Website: ulta-beauty
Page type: address-validator
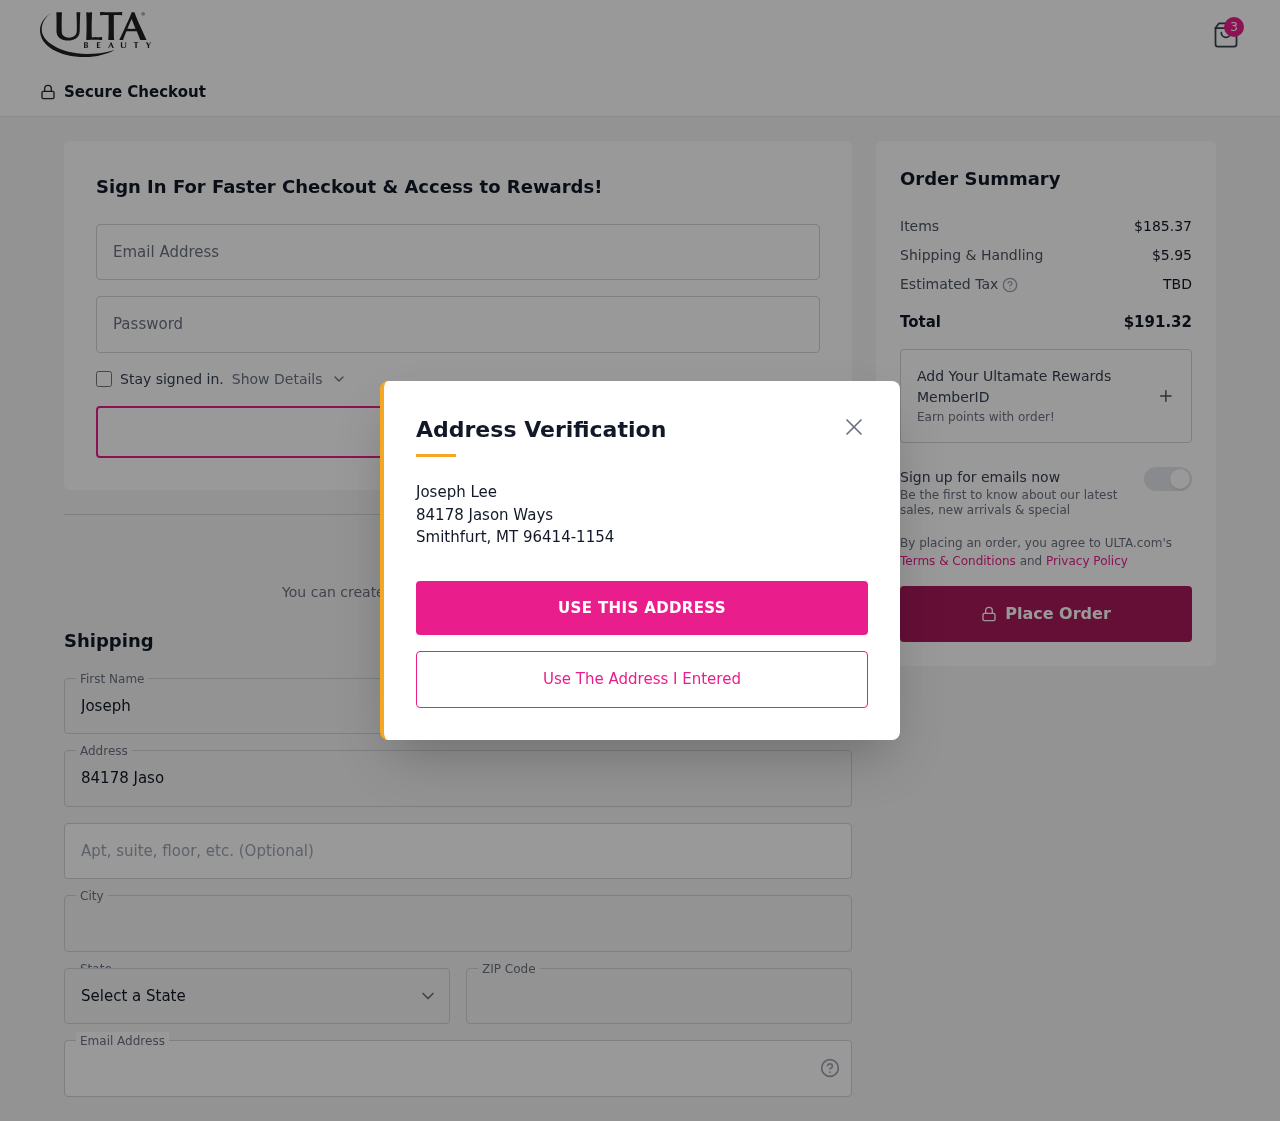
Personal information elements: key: PII_CITY
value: Smithfurt
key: PII_EMAIL
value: jlee@yahoo.com
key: PII_FIRSTNAME
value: Joseph
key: PII_LASTNAME
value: Lee
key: PII_POSTCODE
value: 96414
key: PII_STATE_ABBR
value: MT
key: PII_STREET
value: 84178 Jason Ways
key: PII_STREET2
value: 84178 Jason Ways
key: PII_STREET2
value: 6093 Hudson Centers
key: PII_FULLNAME2
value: Joseph Lee
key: PII_CITY2
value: Smithfurt
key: PII_STATE_ABBR2
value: MT
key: PII_POSTCODE_FULL
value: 96414
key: PII_POSTCODE_EXT
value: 1154
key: PII_POSTCODE_NUMERIC
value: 96414
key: PII_POSTCODE_EXT_NUMERIC
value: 1154
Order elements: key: ORDER_NUM_ITEMS
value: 3
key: ORDER_SUBTOTAL
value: $185.37
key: ORDER_SHIPPING_COST
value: $5.95
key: ORDER_TOTAL
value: $191.32